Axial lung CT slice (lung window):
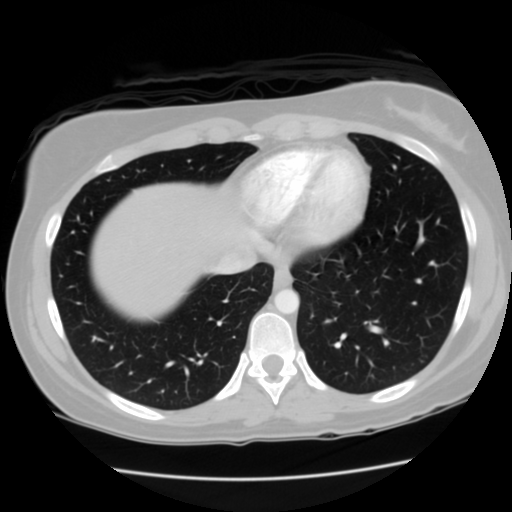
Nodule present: no